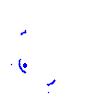
Particle: electron